Aerial crown-view tile of a tropical tree (Barro Colorado Island, Panama), acquired 20250818:
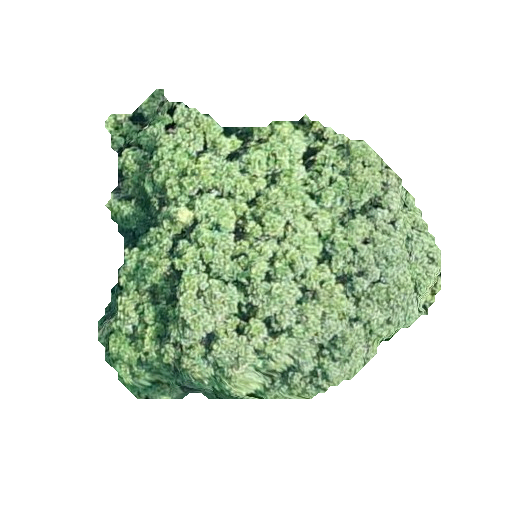
Species: Aspidosperma desmanthum
GBIF accepted scientific name: Aspidosperma desmanthum
Crown area: 113.415 m²